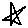
Label: star